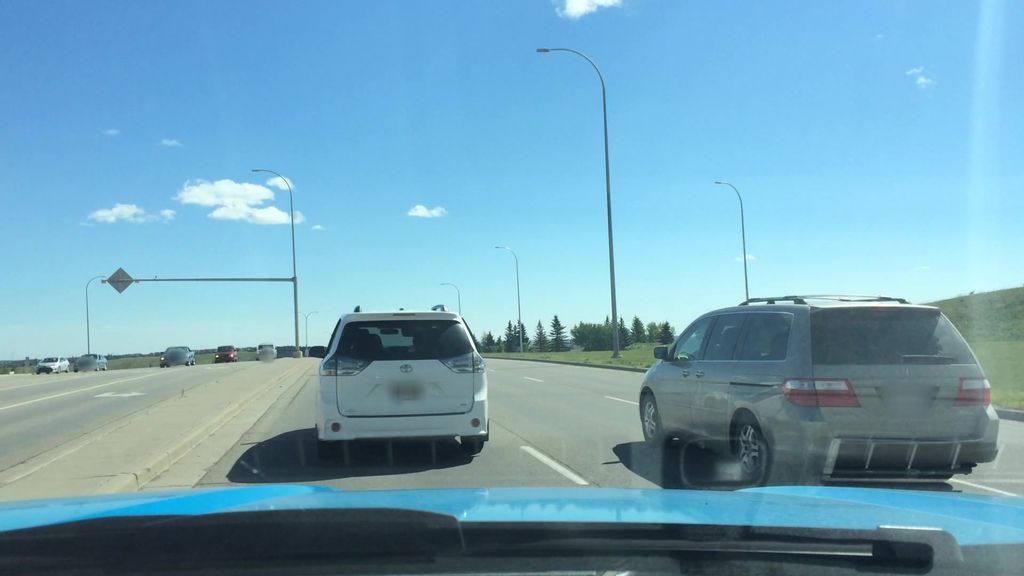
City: calgary